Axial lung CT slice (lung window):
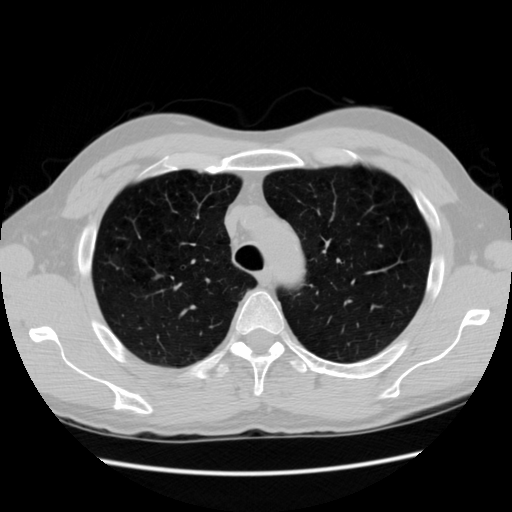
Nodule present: no